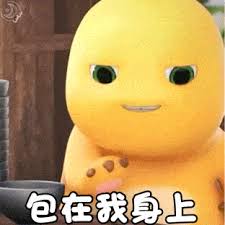
Label: nailong